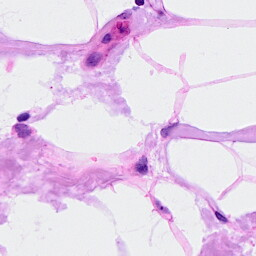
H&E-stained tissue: Breast